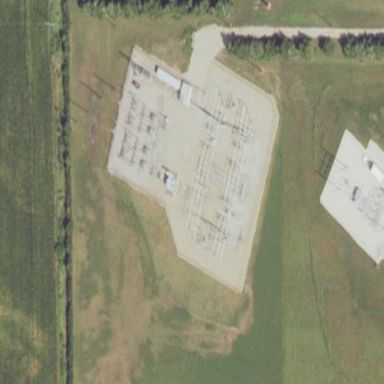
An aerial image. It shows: Transmission level substation.